Interaction volume radius: 5 \u00c5
Interaction volume height: 10 \u00c5
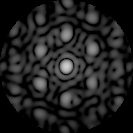
Disorder parameter: 0.5464